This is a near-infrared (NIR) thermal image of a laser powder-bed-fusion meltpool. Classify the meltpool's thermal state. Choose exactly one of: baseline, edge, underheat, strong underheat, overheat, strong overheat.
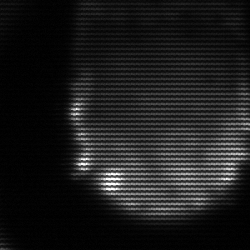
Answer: edge